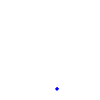
Particle: proton